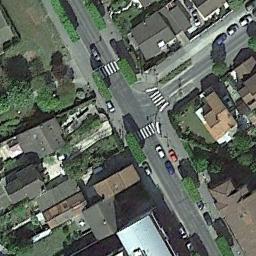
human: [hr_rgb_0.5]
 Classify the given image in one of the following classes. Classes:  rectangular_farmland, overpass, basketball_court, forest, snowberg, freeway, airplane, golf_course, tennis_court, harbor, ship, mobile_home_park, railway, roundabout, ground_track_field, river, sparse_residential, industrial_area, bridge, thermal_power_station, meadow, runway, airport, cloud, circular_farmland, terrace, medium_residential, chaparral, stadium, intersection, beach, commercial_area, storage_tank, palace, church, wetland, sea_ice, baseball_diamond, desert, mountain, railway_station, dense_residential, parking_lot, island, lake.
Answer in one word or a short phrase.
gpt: intersection